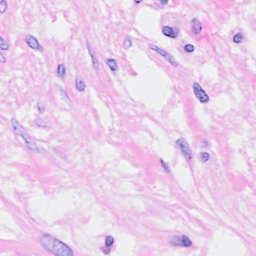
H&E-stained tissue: Breast